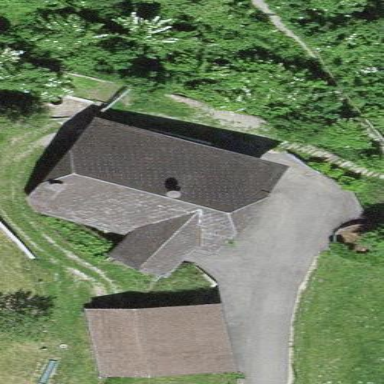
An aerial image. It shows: Farm building.